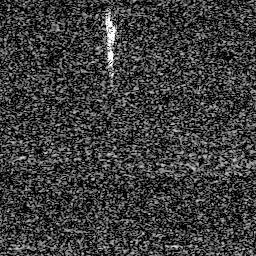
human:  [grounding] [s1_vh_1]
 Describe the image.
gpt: In the satellite image, there is  <ref>1 medium ship </ref> <box>[[38, 2, 46, 23, 0]]</box> located at top.